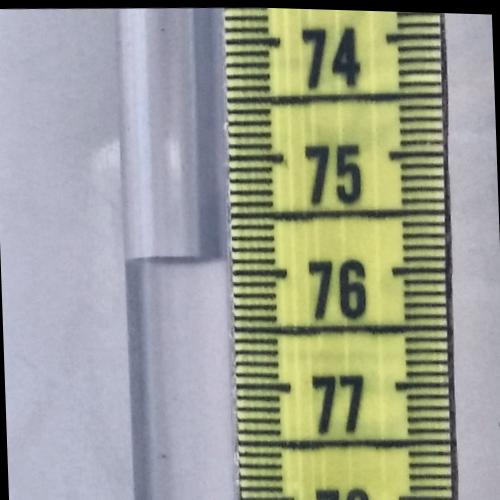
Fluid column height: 75.9 cm